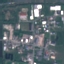
Land use / land cover: Industrial